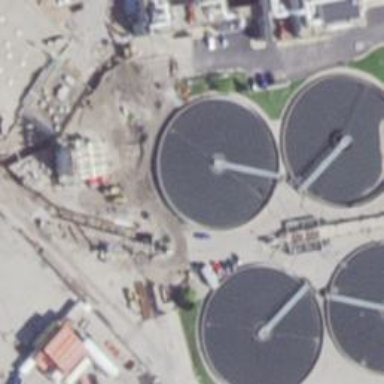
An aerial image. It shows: Body of wastewater.